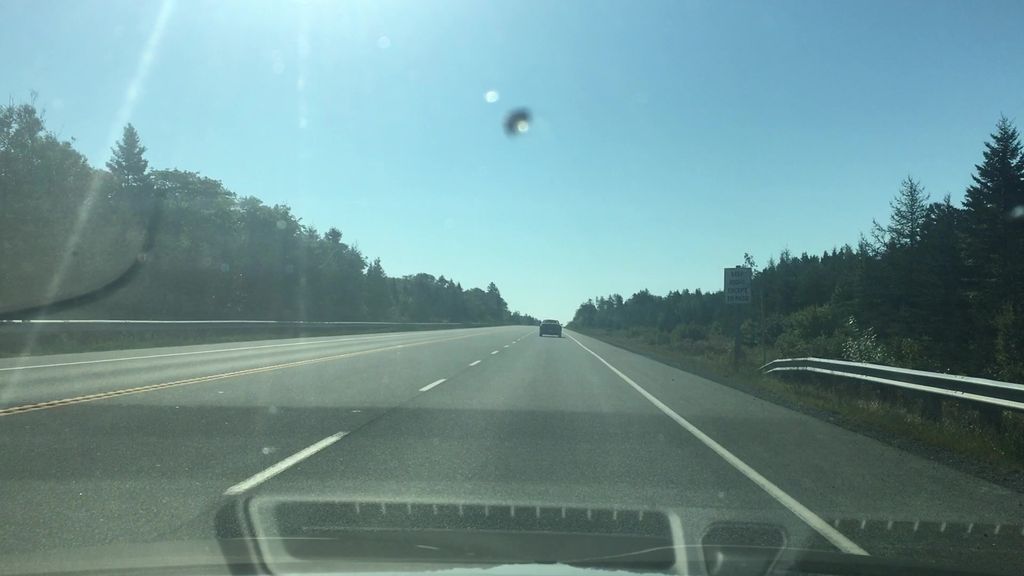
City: halifax